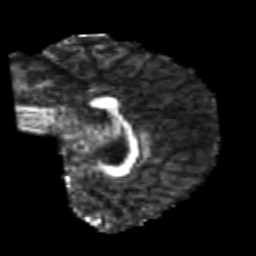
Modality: FA
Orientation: sagittal
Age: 26
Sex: male
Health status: healthy
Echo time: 0.074 s